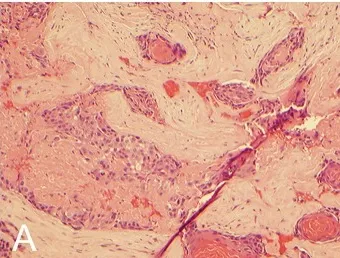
Hemotoxylin and eosin stain demonstrating keratin material with small clusters of atypical squamoid cells and keratin pearls consistent with squamous cell carcinoma. (A) 10x magnification.
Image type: pathology (h&e)